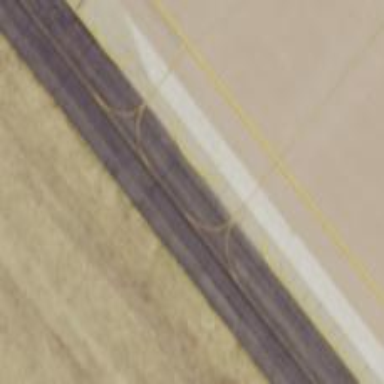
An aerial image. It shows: Image of taxiway at airport.